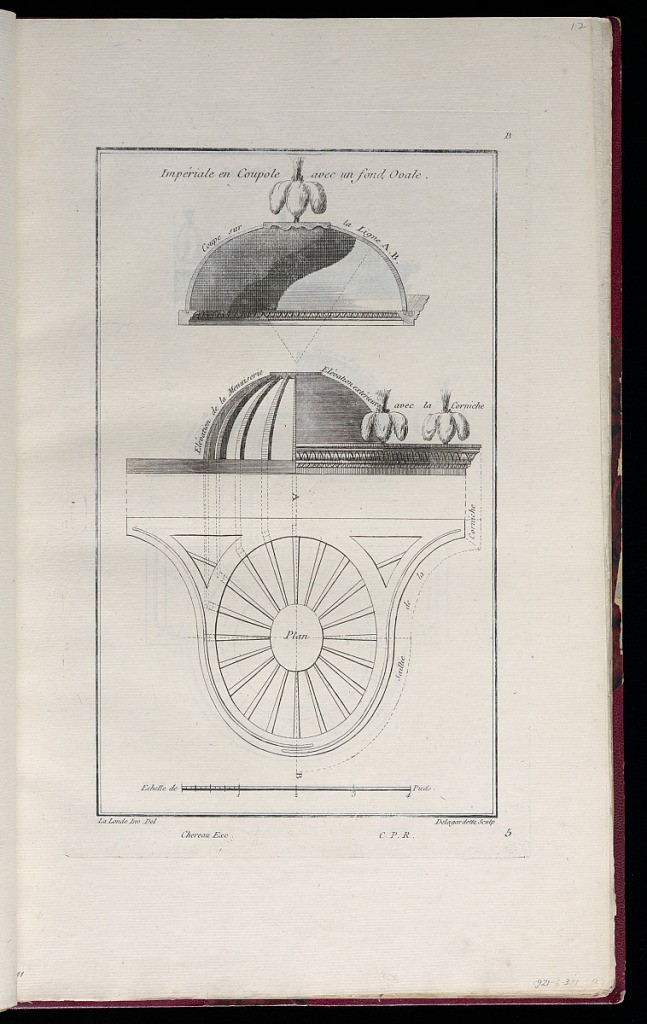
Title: Impériale en Coupole avec un fond Ovale
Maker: Richard de Lalonde, French, active 1780–96
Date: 1775-1788
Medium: Etching on off-white laid paper
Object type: Print
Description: Design for a bed canopy in the form of a cupola with an oval base, with plan, elevation, and cross-section. The plate is signed and numbered.